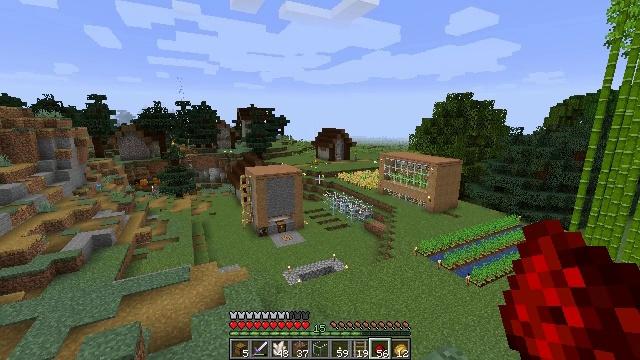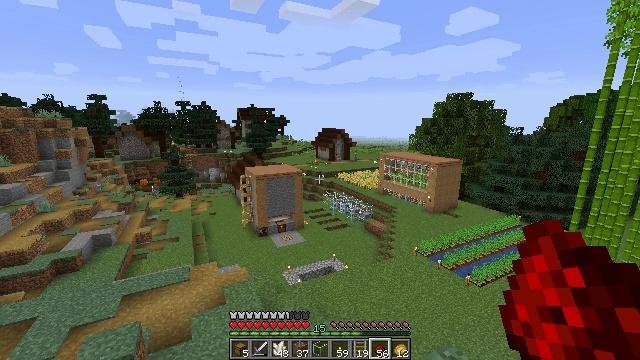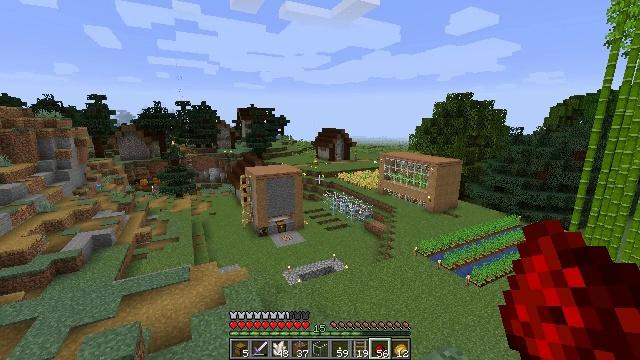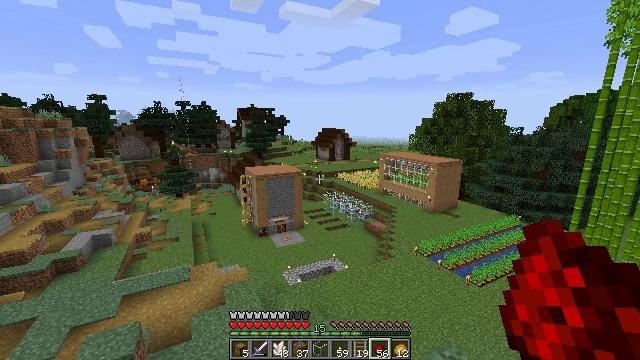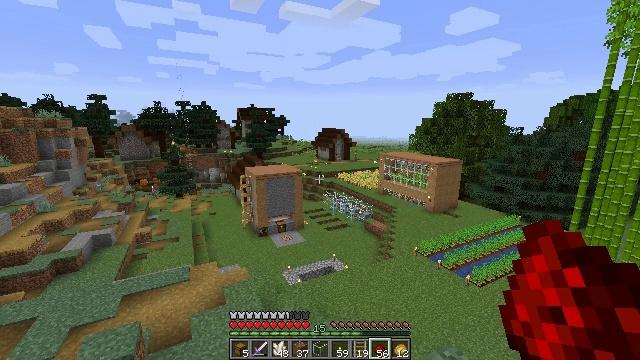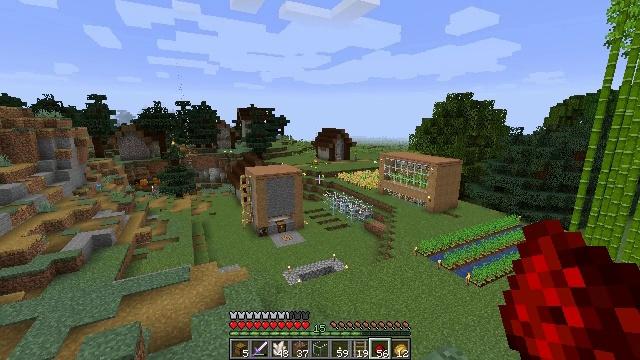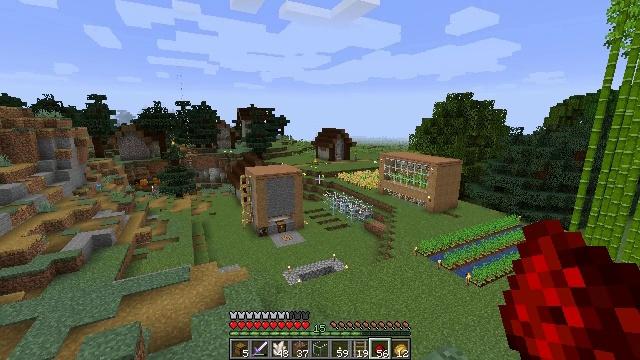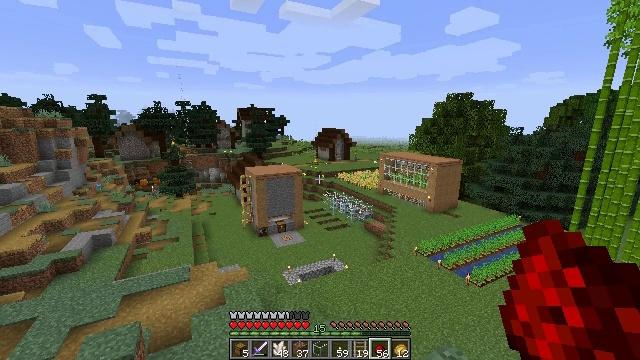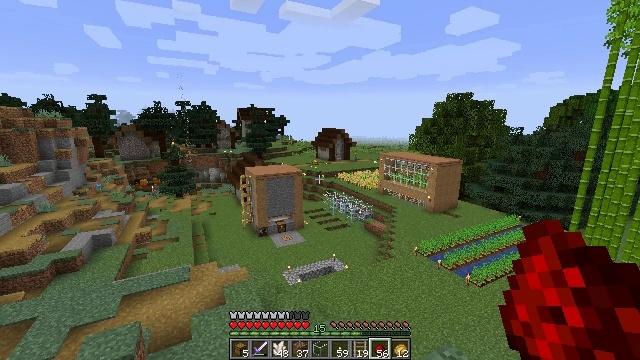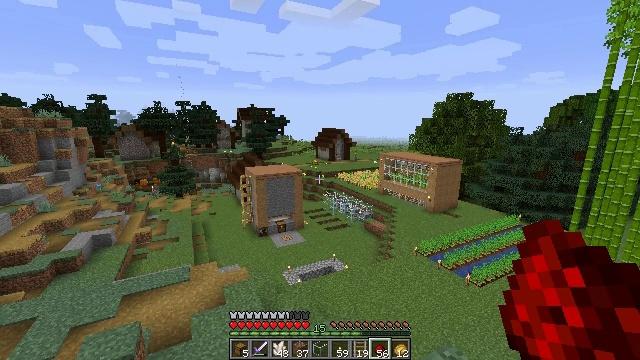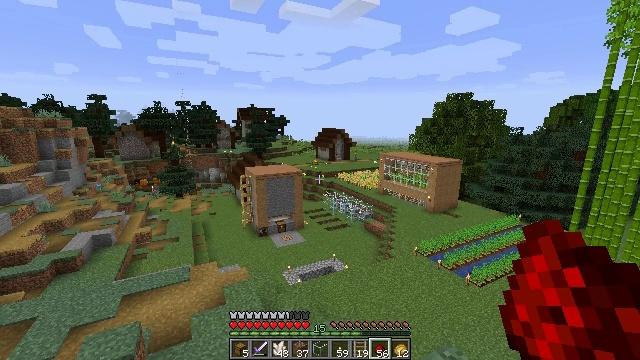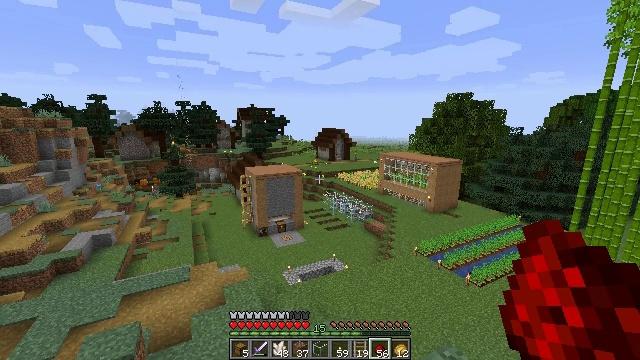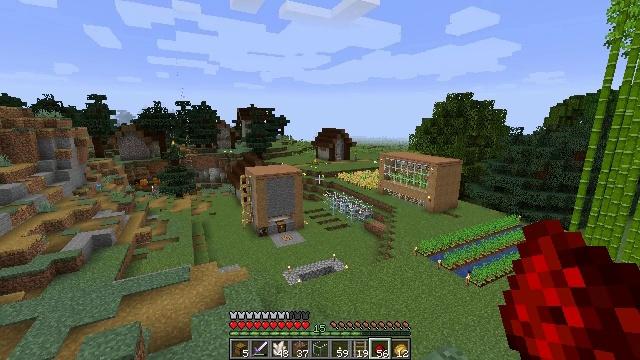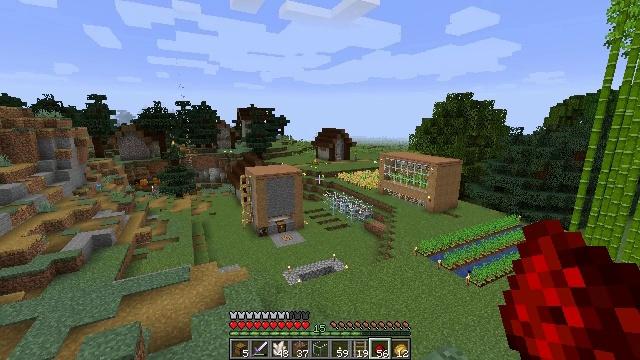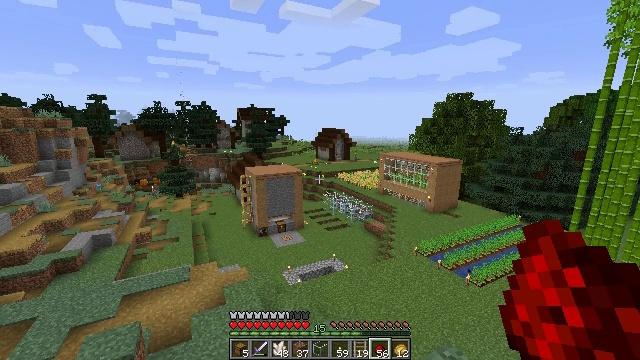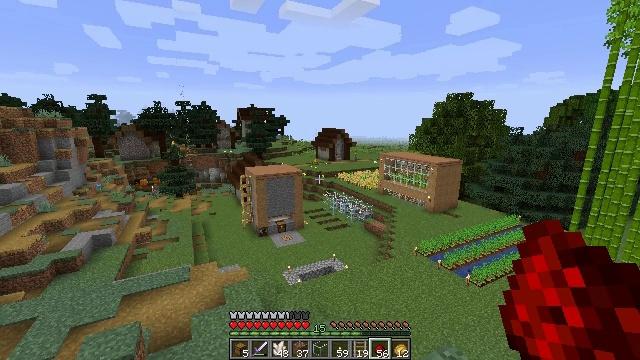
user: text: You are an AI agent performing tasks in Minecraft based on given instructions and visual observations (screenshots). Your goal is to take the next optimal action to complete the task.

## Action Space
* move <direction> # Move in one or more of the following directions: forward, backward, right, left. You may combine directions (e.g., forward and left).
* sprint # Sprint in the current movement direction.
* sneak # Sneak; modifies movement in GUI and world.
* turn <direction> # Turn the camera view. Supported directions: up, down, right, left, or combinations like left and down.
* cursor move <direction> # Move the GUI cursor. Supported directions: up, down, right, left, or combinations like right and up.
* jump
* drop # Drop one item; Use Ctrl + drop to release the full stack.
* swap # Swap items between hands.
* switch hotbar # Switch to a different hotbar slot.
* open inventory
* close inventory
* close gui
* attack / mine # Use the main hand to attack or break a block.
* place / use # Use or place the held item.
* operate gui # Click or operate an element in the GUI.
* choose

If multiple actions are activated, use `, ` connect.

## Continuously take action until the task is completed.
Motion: motion action
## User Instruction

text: Turn ink sacs or wither roses into black dye.
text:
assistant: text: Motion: no_op
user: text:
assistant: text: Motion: no_op
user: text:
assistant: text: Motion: no_op
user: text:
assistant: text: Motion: no_op
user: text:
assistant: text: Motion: no_op
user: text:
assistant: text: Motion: no_op
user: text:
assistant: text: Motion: no_op
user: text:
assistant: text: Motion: no_op
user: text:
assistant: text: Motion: no_op
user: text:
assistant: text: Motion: no_op
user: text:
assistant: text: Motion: no_op
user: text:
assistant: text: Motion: no_op
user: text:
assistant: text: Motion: no_op
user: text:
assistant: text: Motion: no_op
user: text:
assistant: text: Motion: no_op
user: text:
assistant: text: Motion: no_op
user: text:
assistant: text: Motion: no_op
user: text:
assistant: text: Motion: no_op
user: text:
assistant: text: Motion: no_op
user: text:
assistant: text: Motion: no_op
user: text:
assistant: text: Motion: no_op
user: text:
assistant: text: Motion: no_op
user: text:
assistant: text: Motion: no_op
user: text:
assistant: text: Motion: no_op
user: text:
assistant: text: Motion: no_op
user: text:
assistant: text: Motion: no_op
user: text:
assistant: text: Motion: no_op
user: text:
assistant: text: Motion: no_op
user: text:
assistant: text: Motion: no_op
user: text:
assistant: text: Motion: no_op